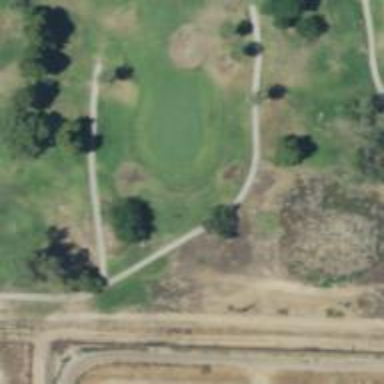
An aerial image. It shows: Path designated for golf carts.